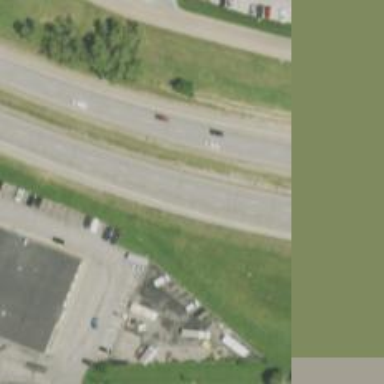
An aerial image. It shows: Primary highway.